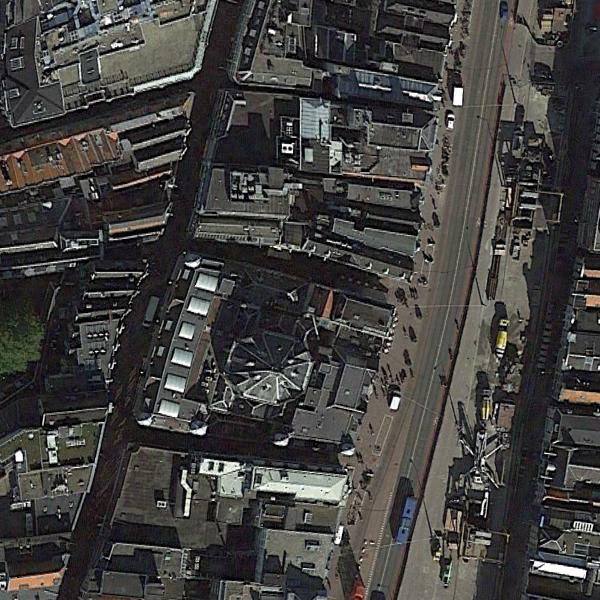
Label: Church